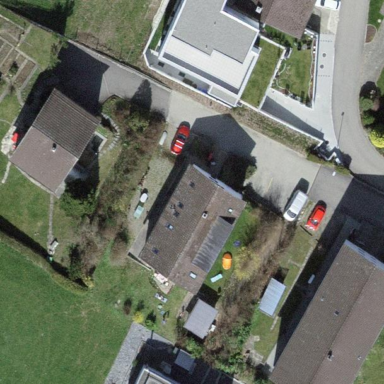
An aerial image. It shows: Gabled roofed house.